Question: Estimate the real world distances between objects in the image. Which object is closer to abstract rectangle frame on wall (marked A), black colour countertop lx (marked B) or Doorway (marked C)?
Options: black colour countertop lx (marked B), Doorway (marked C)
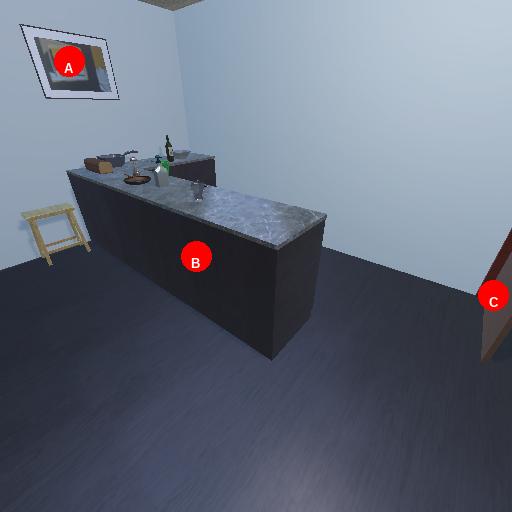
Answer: black colour countertop lx (marked B)